Question: I'm trying to get a response in JSON format, but CakePHP also includes in the response the html code of the page.
The function is this:
'''
public function register() {
if ($this->request->is('get')) {
$dataToSave = array(
'User' => array(
'username' => $this->request->data['User']['username'],
'email' => $this->request->data['User']['email'],
'password' => $this->request->data['User']['password'],
'name' => $this->request->data['User']['name'],
'surname' => $this->request->data['User']['surname'],
'image_url' => "",
),
'Filter' => array(
'Filter' => $this->request->data['Filter']['Filter']
)
);
parent::uploadImageUser();
$this->User->create();
$dataToSave['User']['image_url'] = $this->image_path;
$agent = $this->request->header('User-Agent');
if ($this->User->saveAll($dataToSave)) {
$this->set(compact("response", "success"));
$this->set("_serialize", array("response"));
$this->Session->setFlash(__('The user has been saved'));
if ($agent != "FoodAdvisor client/Android"){
$this->redirect($this->Auth->redirect(array('controller' => 'users', 'action'=>'index')));
}
}
else {
$this->set("response", "error");
$this->set("_serialize", array("response"));
$this->Session->setFlash(__('The user could not be saved. Please, try again.'));
}
}
else {
if ($this->Auth->login()) {
$this->redirect($this->Auth->redirect(array('action'=>'index')));
}
}
}
'''
The response I get is this:

How can I remove the html code from my response?
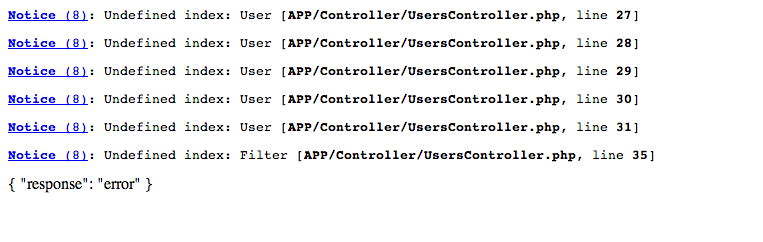
Answer: You need to ensure that 'User' index is defined on lines from 27 to 31 and that 'Filter' index is defined on line 35 of your file. Probably, '$this->request->data' does not contain User and Filter arrays.
Why not this way: '$dataToSave = $this->request->data;' ?